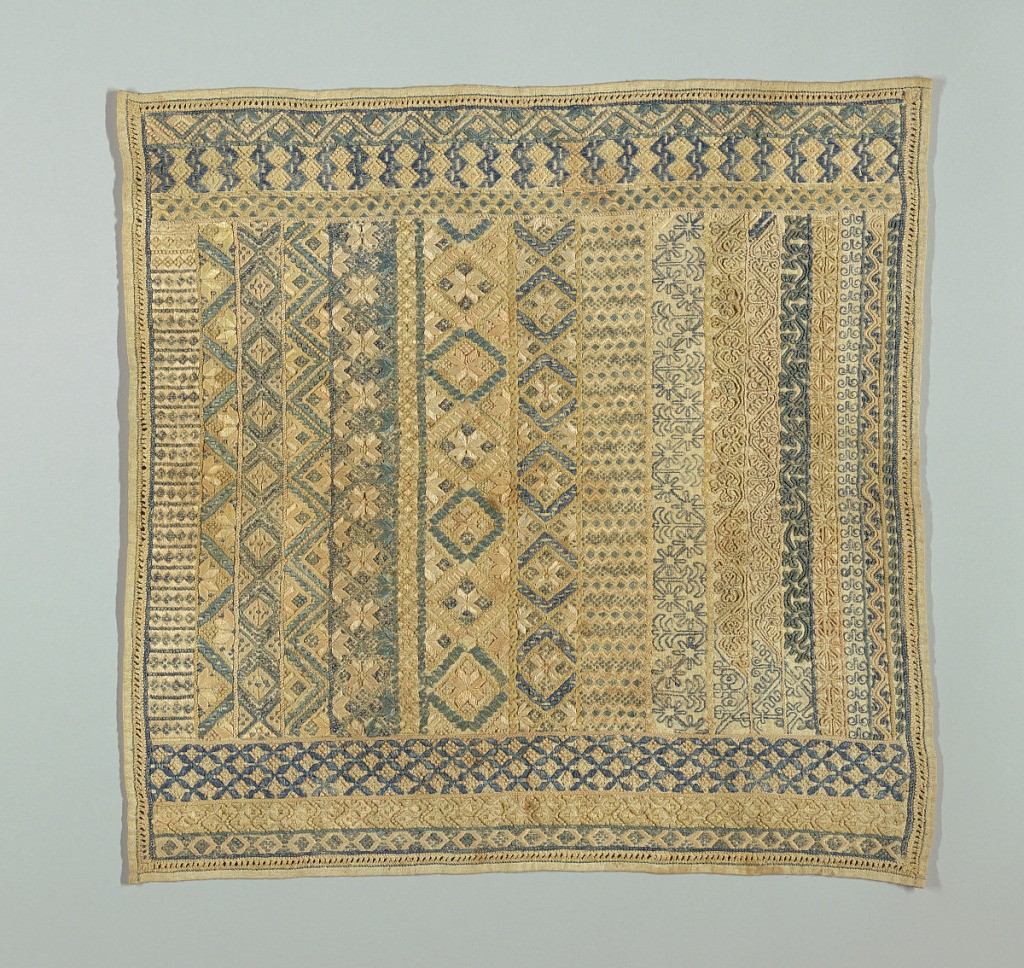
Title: Sampler
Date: late 18th century
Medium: silk and linen embroidery on linen foundation Technique: embroidered in satin, running, knot, chain, whipped back, cross, and overcasting over stem, and couching stitches on plain weave foundation
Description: Bands of repeating pattern in shades of blue, green,and beige.  Bands of withdrawn element work at each edge.